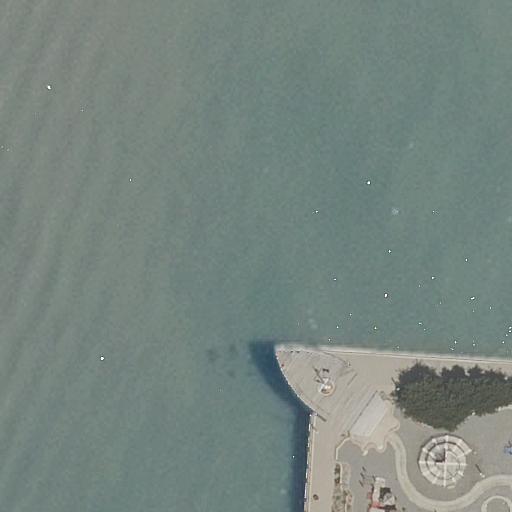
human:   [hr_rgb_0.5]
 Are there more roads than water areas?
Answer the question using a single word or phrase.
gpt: no

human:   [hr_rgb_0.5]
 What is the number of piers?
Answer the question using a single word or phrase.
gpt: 1

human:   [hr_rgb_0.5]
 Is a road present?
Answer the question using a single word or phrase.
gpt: yes

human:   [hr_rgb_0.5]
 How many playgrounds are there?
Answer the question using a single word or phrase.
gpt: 1

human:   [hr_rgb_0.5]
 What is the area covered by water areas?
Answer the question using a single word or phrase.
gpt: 9270m2

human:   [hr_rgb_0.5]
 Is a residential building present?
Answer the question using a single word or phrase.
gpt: no

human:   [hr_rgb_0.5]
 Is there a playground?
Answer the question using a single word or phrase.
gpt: yes

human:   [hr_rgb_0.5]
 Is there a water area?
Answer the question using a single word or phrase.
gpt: yes

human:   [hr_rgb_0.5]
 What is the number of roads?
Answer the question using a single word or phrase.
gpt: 1

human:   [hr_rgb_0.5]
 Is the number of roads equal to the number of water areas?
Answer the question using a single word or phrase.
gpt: yes

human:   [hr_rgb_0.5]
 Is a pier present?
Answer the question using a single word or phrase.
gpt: yes

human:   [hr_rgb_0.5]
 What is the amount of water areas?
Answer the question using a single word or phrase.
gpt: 1

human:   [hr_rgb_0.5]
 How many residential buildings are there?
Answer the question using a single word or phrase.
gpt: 0

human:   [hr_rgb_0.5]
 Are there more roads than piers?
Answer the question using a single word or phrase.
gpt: no

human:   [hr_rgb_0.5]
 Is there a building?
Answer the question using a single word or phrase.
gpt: no

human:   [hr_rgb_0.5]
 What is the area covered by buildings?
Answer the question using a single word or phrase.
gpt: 0m2

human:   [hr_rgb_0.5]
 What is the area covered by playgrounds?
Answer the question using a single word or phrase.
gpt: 101m2

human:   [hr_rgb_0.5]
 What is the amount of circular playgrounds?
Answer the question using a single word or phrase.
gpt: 0

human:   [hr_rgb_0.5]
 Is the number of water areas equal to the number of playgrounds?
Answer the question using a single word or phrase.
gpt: yes

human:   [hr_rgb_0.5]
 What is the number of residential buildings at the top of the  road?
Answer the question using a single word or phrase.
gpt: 0

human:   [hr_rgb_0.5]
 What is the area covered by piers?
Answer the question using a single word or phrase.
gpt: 396m2

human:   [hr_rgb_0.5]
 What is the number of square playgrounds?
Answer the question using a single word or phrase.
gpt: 0

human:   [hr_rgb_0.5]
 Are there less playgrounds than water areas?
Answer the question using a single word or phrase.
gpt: no

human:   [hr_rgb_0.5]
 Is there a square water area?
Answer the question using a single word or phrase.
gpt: no

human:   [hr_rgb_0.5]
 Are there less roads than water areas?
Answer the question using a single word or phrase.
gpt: no

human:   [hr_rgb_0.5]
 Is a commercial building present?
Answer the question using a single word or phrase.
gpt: no

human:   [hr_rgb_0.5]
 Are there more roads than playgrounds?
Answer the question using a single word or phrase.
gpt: no

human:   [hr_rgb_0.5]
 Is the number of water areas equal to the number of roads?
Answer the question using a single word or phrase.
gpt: yes

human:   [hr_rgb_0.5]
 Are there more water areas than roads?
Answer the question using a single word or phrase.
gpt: no

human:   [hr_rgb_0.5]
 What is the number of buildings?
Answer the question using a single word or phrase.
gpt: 0

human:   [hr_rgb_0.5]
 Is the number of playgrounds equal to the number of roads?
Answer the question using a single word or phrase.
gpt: yes

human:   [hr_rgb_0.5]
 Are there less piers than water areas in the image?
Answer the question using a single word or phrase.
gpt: no

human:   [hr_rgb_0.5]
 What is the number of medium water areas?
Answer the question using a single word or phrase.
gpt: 0

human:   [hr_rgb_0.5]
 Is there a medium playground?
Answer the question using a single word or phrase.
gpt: yes

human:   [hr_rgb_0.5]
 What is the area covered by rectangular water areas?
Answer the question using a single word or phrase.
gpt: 0m2

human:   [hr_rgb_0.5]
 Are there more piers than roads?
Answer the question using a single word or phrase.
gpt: no

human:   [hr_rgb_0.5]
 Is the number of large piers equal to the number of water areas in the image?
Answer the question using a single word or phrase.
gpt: no

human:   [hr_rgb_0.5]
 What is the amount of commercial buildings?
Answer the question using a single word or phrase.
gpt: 0

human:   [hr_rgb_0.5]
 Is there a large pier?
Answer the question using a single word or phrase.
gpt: no

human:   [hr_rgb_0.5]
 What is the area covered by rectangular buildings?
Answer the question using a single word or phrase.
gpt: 0m2

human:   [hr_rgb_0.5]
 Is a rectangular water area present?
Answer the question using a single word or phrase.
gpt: no

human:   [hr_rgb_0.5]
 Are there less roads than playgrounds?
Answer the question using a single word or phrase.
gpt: no

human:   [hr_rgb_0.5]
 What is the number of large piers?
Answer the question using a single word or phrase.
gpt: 0

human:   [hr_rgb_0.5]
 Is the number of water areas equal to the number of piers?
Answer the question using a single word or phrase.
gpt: yes

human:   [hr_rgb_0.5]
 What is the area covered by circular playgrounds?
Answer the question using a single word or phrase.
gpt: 0m2

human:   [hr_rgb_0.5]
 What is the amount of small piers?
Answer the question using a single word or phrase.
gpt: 0

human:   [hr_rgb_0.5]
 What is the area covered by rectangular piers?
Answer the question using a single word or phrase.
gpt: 396m2

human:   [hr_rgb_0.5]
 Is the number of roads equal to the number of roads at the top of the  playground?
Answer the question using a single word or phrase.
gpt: yes

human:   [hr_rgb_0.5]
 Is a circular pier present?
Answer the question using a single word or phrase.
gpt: no

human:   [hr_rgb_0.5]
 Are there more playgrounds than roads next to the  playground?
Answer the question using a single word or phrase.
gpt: no

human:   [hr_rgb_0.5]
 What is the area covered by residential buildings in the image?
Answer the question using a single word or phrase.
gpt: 0m2

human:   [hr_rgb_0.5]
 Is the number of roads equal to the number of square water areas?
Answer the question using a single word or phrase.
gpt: no

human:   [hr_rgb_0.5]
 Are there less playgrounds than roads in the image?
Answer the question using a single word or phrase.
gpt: no

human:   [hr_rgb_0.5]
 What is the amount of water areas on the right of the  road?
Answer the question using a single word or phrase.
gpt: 0

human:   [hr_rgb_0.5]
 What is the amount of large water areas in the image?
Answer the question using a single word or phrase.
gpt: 1

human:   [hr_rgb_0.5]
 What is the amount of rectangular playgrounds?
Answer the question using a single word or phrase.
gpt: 1

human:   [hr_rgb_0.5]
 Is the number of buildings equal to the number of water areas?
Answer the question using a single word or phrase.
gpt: no

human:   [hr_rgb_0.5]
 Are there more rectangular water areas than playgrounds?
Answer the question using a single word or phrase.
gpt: no

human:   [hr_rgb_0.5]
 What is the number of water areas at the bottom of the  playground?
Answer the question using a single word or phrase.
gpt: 0

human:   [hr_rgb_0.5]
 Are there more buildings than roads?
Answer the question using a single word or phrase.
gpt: no

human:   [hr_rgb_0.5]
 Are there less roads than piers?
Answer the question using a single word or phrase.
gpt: no

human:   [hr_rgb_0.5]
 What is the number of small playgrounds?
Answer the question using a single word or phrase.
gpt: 0

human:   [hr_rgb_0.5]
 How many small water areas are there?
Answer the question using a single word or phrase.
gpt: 0

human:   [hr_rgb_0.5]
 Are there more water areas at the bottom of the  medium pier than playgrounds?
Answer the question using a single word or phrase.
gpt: no